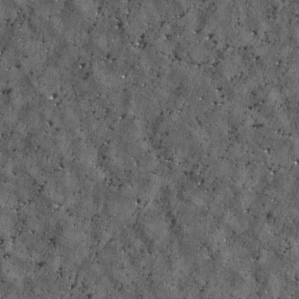
Label: non_frost